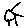
Label: sun